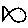
Label: fish